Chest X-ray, AP view. Patient: 41 years old, sex M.
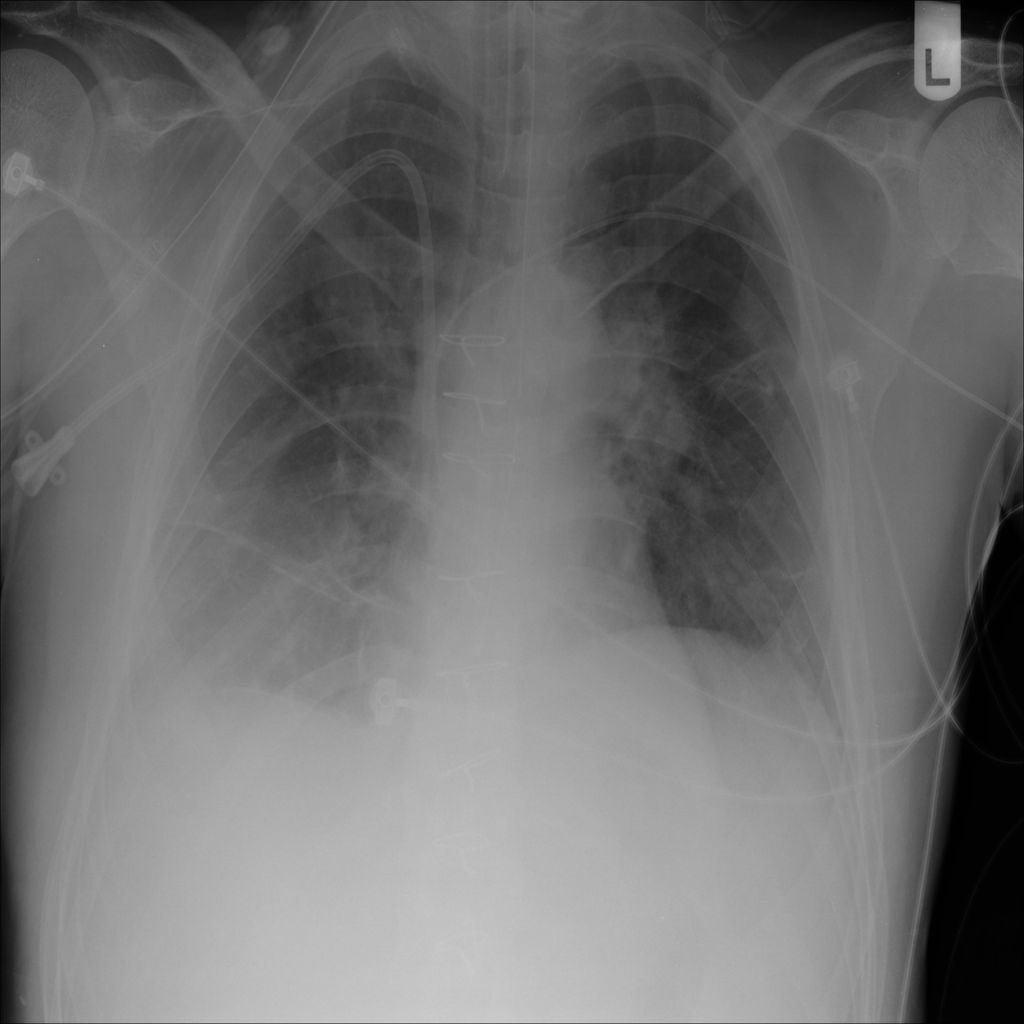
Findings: Atelectasis, Effusion, Infiltration